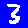
Digit: 3